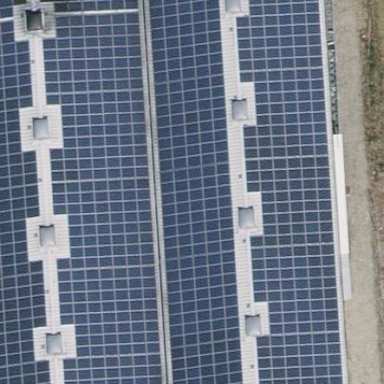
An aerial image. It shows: Solar power generator with photovoltaic panels.